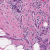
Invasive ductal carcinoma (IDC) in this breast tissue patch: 1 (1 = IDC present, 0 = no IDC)